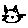
Label: cat